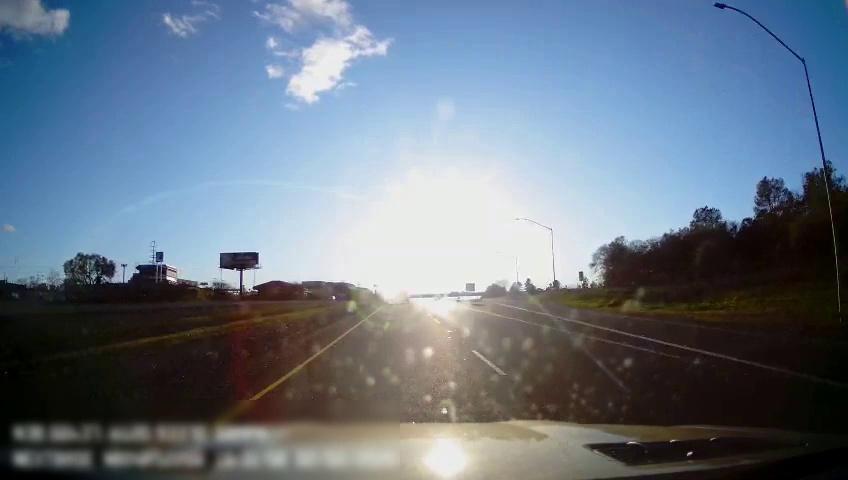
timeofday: Day
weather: Sunny
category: Drivable Space
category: Drivable Space
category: Vehicles | SUV
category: Lanes | Current Lane
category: Lanes | Current Lane
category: Lanes | Alternate Lane
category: Lanes | Alternate Lane